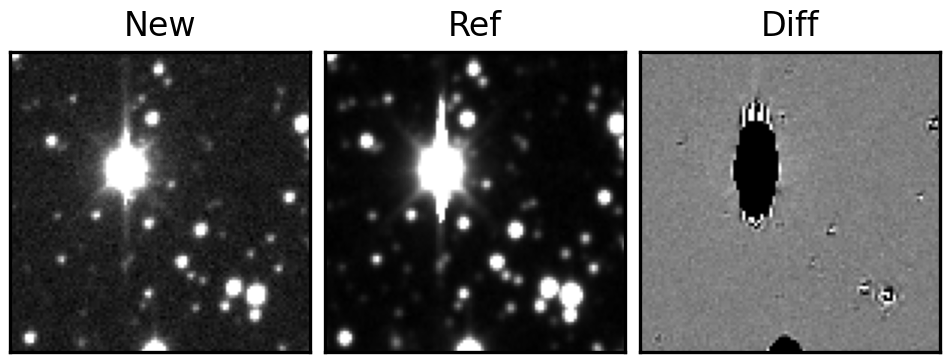
Label: bogus